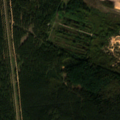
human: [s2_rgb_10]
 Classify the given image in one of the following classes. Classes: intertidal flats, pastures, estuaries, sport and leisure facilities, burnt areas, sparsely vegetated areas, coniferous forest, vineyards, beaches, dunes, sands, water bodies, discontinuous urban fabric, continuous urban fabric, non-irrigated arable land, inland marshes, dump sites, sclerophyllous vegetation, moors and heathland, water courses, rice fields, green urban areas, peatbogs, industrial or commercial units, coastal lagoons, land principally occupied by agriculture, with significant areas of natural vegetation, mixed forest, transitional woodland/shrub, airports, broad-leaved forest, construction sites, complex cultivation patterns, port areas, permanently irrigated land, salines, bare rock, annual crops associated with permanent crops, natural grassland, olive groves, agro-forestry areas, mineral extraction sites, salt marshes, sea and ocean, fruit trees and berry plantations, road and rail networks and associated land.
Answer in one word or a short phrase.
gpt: coniferous forest, mixed forest, moors and heathland, transitional woodland/shrub